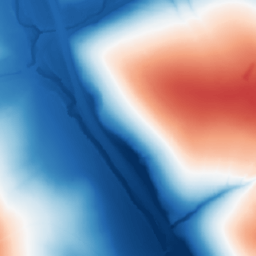
Category: trend_removal
Decomposition family: polynomial
Decomposition parameters: degree: 1
Upsampling method: area
Upsampling parameters: scale: 2
Upsampling scale: 2